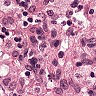
Metastatic tissue present: no